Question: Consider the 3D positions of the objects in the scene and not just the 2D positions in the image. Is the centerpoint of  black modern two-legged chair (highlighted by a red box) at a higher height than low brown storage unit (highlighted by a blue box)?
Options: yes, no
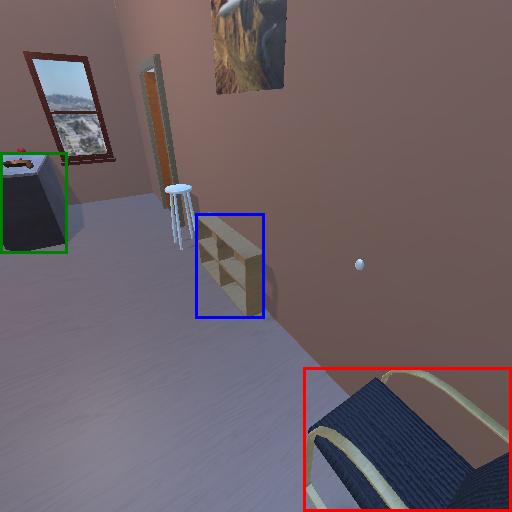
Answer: yes